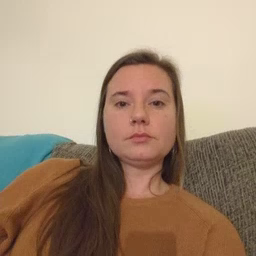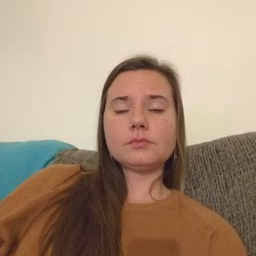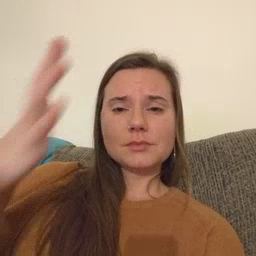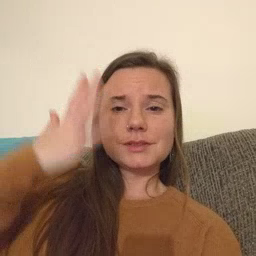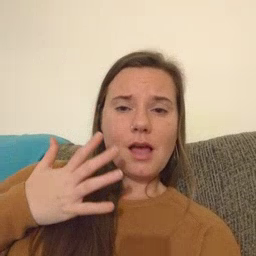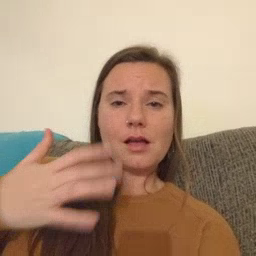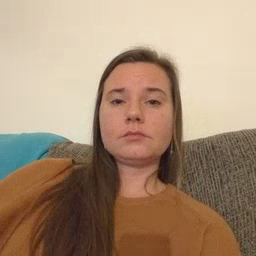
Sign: sad